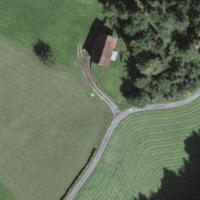
EUNIS habitat code: 24
Species observed at this site:
Salvia glutinosa